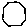
Label: hexagon